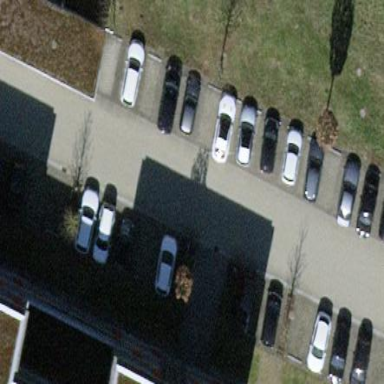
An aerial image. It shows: Parking area with surface.